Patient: sex F, age 62
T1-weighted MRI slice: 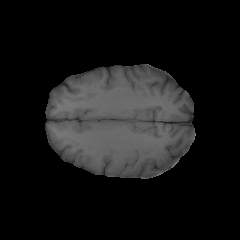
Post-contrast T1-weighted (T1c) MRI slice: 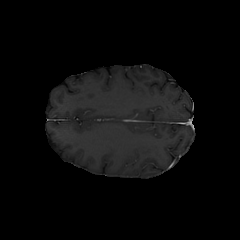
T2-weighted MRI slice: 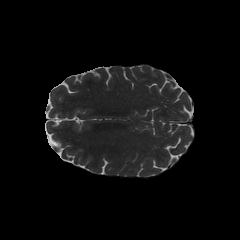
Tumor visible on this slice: no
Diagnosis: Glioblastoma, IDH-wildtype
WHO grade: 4